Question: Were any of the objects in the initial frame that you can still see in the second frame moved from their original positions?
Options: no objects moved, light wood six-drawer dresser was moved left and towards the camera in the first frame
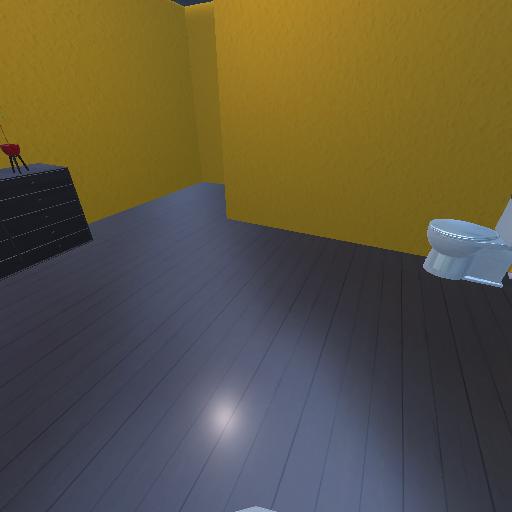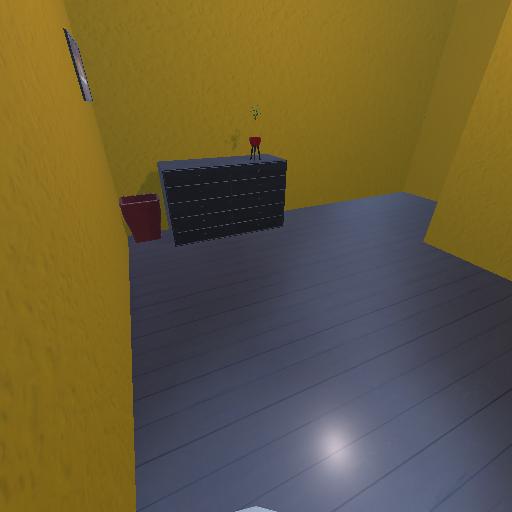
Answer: no objects moved